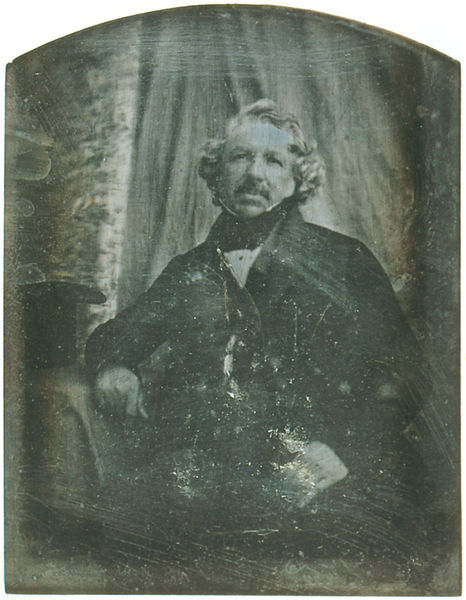
Titel: L. J. M. Daguerre
Institution: New York, Collection Gilman Paper Company
Schlagwörter: hand, mann, grau, haar, mund, nase, schwarz, säule, weiss, tuch, zylinder, alt, bart, schnurrbart, arm, augen, kragen, hals, hände, porträt, vorhang, haare, pose, sessel, locken, vase, papier, frack, schnäuzer, ellenbogen, unscharf, foto, fotografie, photographie, schwarzweiß, stehkragen, kravatte, verwischt, aufgestützt, zilynder, beschädigt, wallend, ausgeblichen, wallendes haar, verkratzt